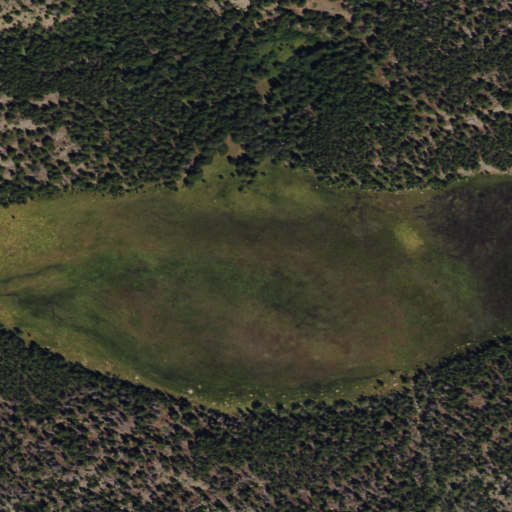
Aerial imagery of plain(s) in Wyoming named Lower Hudson Meadow containing evergreen forest, woody wetlands, deciduous forest, and shrub